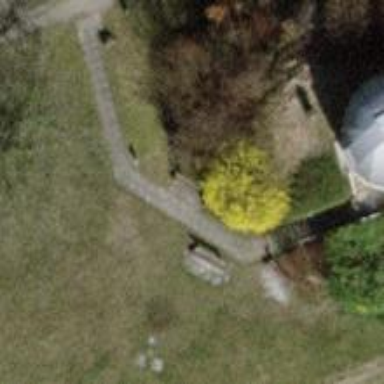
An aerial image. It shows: Bench for seating.